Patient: sex M, age 43
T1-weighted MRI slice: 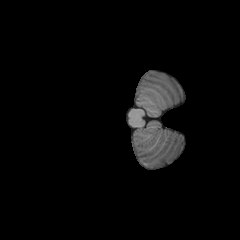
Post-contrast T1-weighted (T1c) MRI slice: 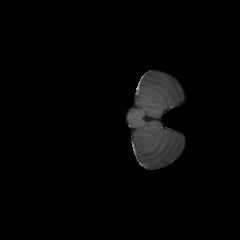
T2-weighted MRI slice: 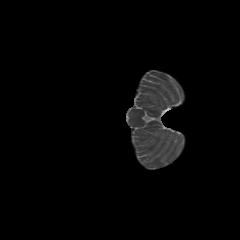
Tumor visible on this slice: no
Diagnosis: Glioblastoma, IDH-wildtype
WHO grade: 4